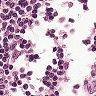
Metastatic tissue present: no